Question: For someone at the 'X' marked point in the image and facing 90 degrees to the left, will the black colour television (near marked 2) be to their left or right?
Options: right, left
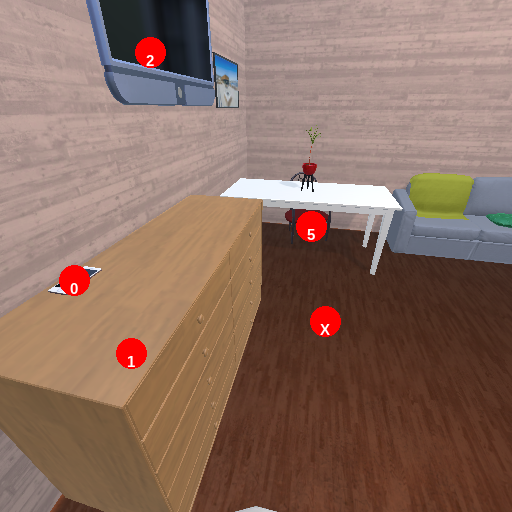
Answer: right